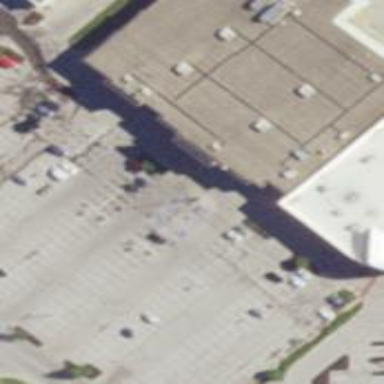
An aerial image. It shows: Supermarket building.